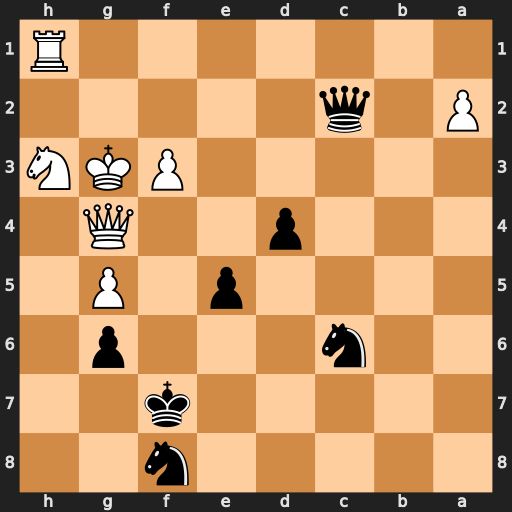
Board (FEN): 5n2/5k2/2n3p1/4p1P1/3p2Q1/5PKN/P1q5/7R
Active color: b
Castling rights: -
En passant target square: -
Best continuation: Ne7 Nf2 Nf5+